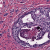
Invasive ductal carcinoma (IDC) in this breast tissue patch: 1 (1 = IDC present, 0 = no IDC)